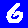
Digit: 6